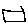
Label: square